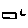
Label: square